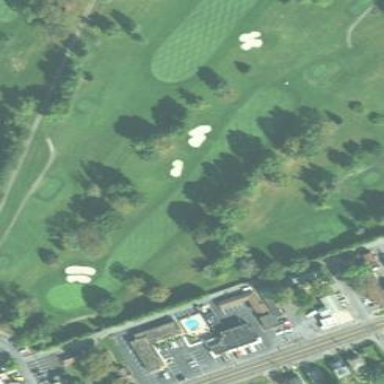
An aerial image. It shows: Golf fairway surrounded by grass.